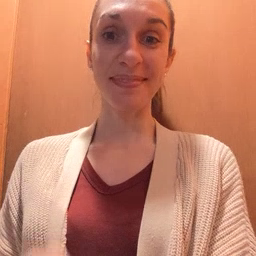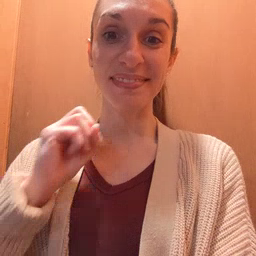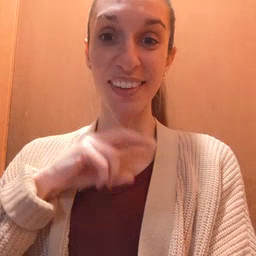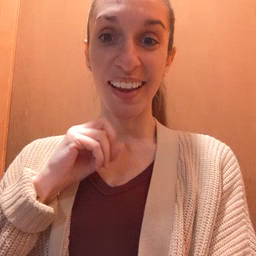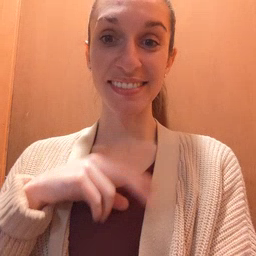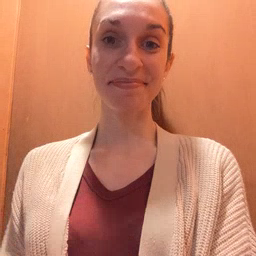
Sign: frog